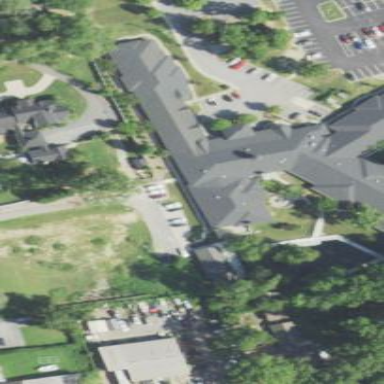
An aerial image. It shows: Nursing home building.